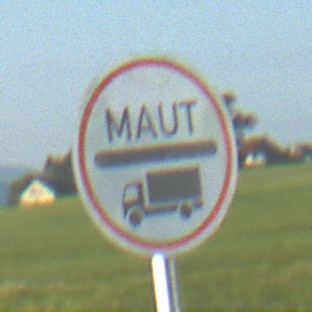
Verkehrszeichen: Mautpflicht
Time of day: MorningAfternoon
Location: Outdoor (Nature)
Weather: Clear
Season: NotSpecified
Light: Natural